Question: So I was just practicing coding a dynamic solution to the Fibonacci sequence which would return the n'th Fibonacci number and I kept coming across a problem which I can't quite figure out. I am getting two positive numbers adding to a negative!
Code:
'''
int fib(int n) {
vector<int> v;
v.push_back(1);
v.push_back(1);
for (int i = 2; i <= n; i++) {
v.push_back( v.at(i-1) + v.at(i-2) );
cout << v.at(i-1) << " + " << v.at(i-2) << " = " << (v.at(i-1) + v.at(i-2)) << endl;
}
return v.at(n);
}
'''
try running fib(50), note cout is just for debugging

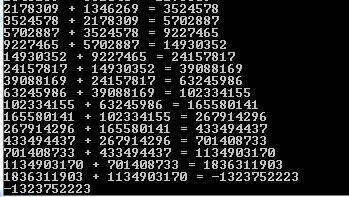
Answer: You need to change 'int' to 'unsigned int' or even better 'unsigned long long'. Your result is overflowing the maximum value of 'int' on your system. Because 'int' is signed, when the <URL> article on MSDN.
In addition to switching to 'unsigned long long', you should probably check for overflow errors such as this and throw an exception. A revised version of your code could look like this.
'''
unsigned long long fib(int n) {
vector<unsigned long long> v;
v.push_back(1);
v.push_back(1);
for (int i = 2; i <= n; i++) {
if( v.at(i-1) > (std::numeric_limits<unsigned long long>::max() - v.at(i-2)) )
throw std::overflow_error("number too large to calculate");
v.push_back( v.at(i-1) + v.at(i-2) );
cout << v.at(i-1) << " + " << v.at(i-2) << " = " << (v.at(i-1) + v.at(i-2)) << endl;
}
return v.at(n);
}
'''
You would also want to make sure the code calling your function can handle an exception by using a 'try... catch...'. Here's an example
'''
try {
std::cout << "2000th number = " << fib(2000) << std::endl;
} catch( std::overflow_error& ex ) {
std::cerr << ex.what() << std::endl;
}
'''